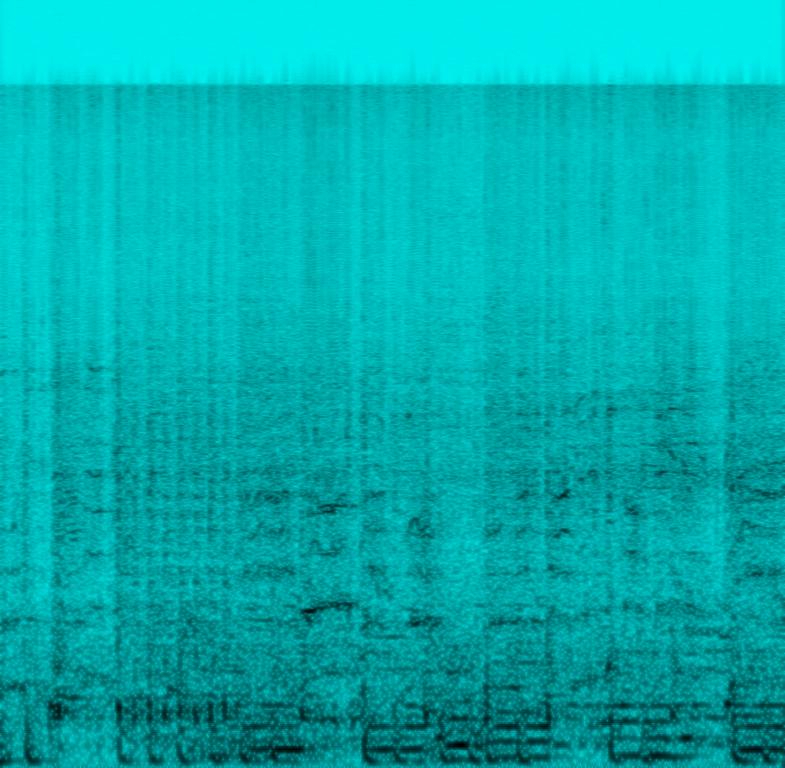
The low quality recording features a live performance of a rock song that consists of an energetic female vocal singing over electric guitar chords, punchy snare and kick hits and distorted bass guitar. The recording is very noisy and buzzy, in mono, muffled and messy, as it was probably recorded with a phone. It still sounds energetic.